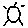
Label: sun